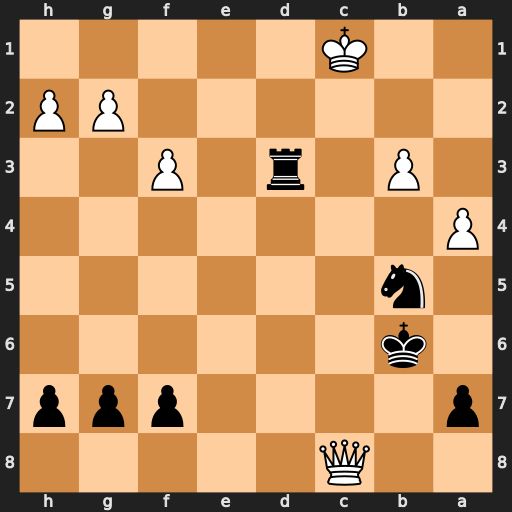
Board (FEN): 2Q5/p4ppp/1k6/1n6/P7/1P1r1P2/6PP/2K5
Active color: b
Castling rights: -
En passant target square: -
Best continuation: Rc3+ Qxc3 Nxc3